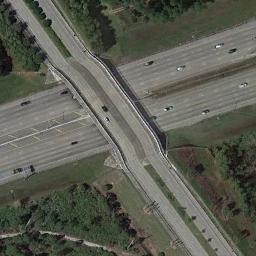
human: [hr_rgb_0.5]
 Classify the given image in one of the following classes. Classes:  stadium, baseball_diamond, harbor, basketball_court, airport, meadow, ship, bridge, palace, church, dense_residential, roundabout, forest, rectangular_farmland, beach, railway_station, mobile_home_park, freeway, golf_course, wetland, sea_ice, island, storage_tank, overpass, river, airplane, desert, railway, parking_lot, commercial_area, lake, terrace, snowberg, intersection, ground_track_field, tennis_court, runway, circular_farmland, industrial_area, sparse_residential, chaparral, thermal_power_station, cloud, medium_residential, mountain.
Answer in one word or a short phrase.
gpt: overpass